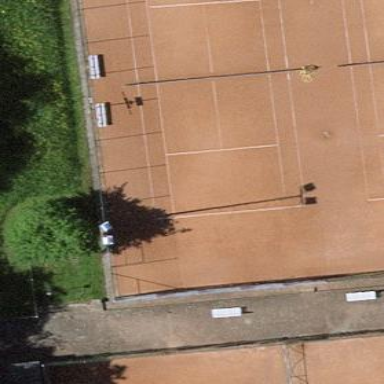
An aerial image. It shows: Clay tennis court on pitch.